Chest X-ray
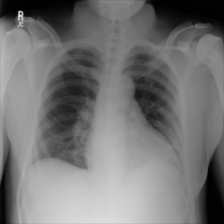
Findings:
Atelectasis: positive
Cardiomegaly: positive
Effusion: negative
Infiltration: negative
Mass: negative
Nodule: negative
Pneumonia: negative
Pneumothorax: negative
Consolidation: negative
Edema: negative
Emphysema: negative
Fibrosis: negative
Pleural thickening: negative
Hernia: negative